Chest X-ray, PA view. Patient: 27 years old, sex F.
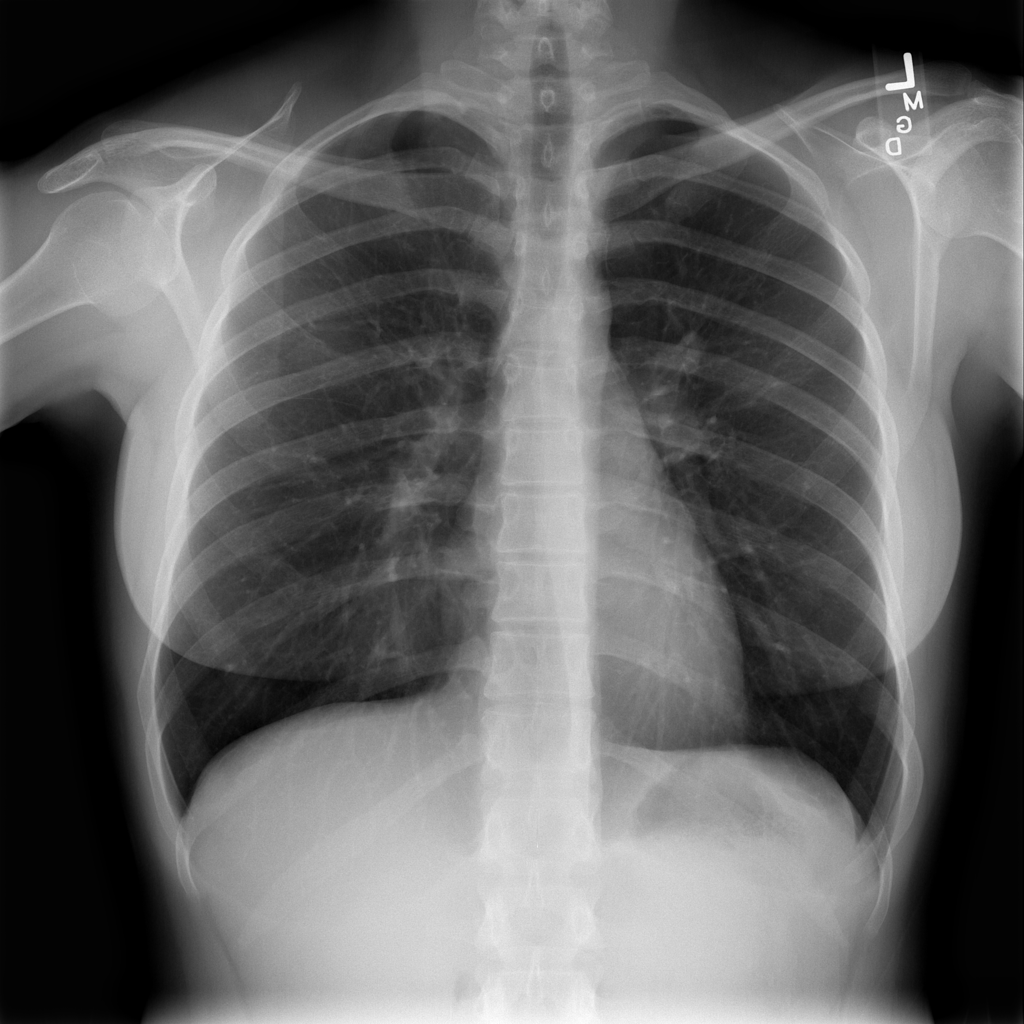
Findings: No Finding